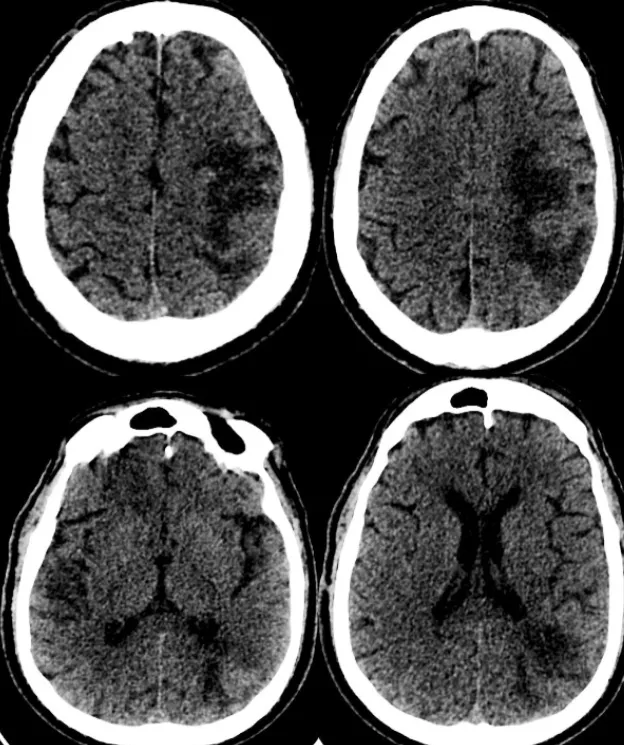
Computed Tomography of the skull without contrast showing loss of differentiation between the white-gray substance, hypoattenuation of deep nuclei, and an extensive area of the vascular territory of the left middle cerebral artery.
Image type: radiology (ct)